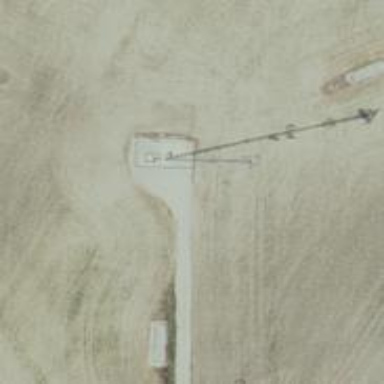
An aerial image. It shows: Communication mast tower.